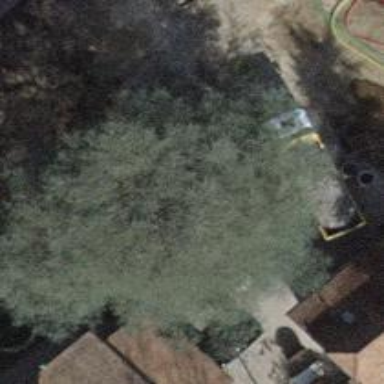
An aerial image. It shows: Evergreen tree with needle-leaved leaves.